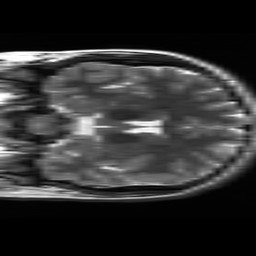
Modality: T2w
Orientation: coronal
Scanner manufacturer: ge
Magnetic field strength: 3 T
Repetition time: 6.255 s
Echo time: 0.1014 s